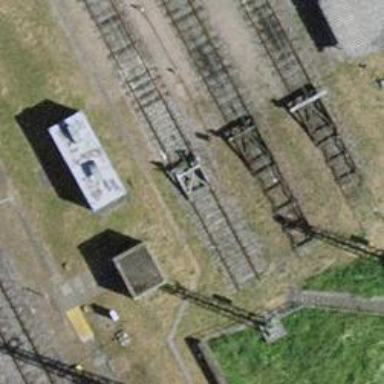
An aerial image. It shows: Railway buffer stop.